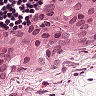
Metastatic tissue present: yes